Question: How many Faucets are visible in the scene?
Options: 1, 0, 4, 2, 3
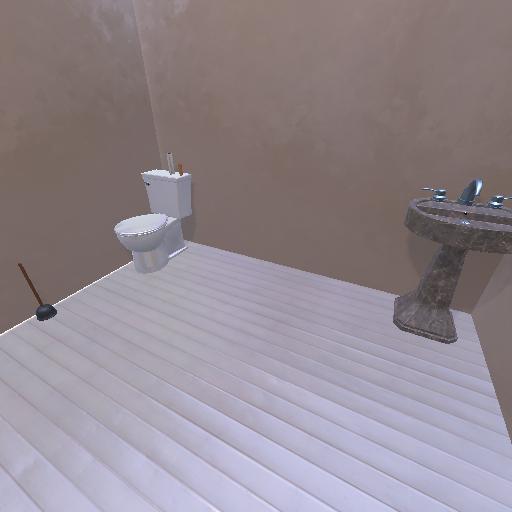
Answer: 1